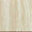
Piece: xx